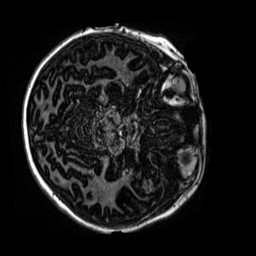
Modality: MP2RAGE
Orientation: axial
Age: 12
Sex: male
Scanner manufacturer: siemens
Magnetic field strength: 3 T
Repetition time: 4 s
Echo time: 0.00299 s